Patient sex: M
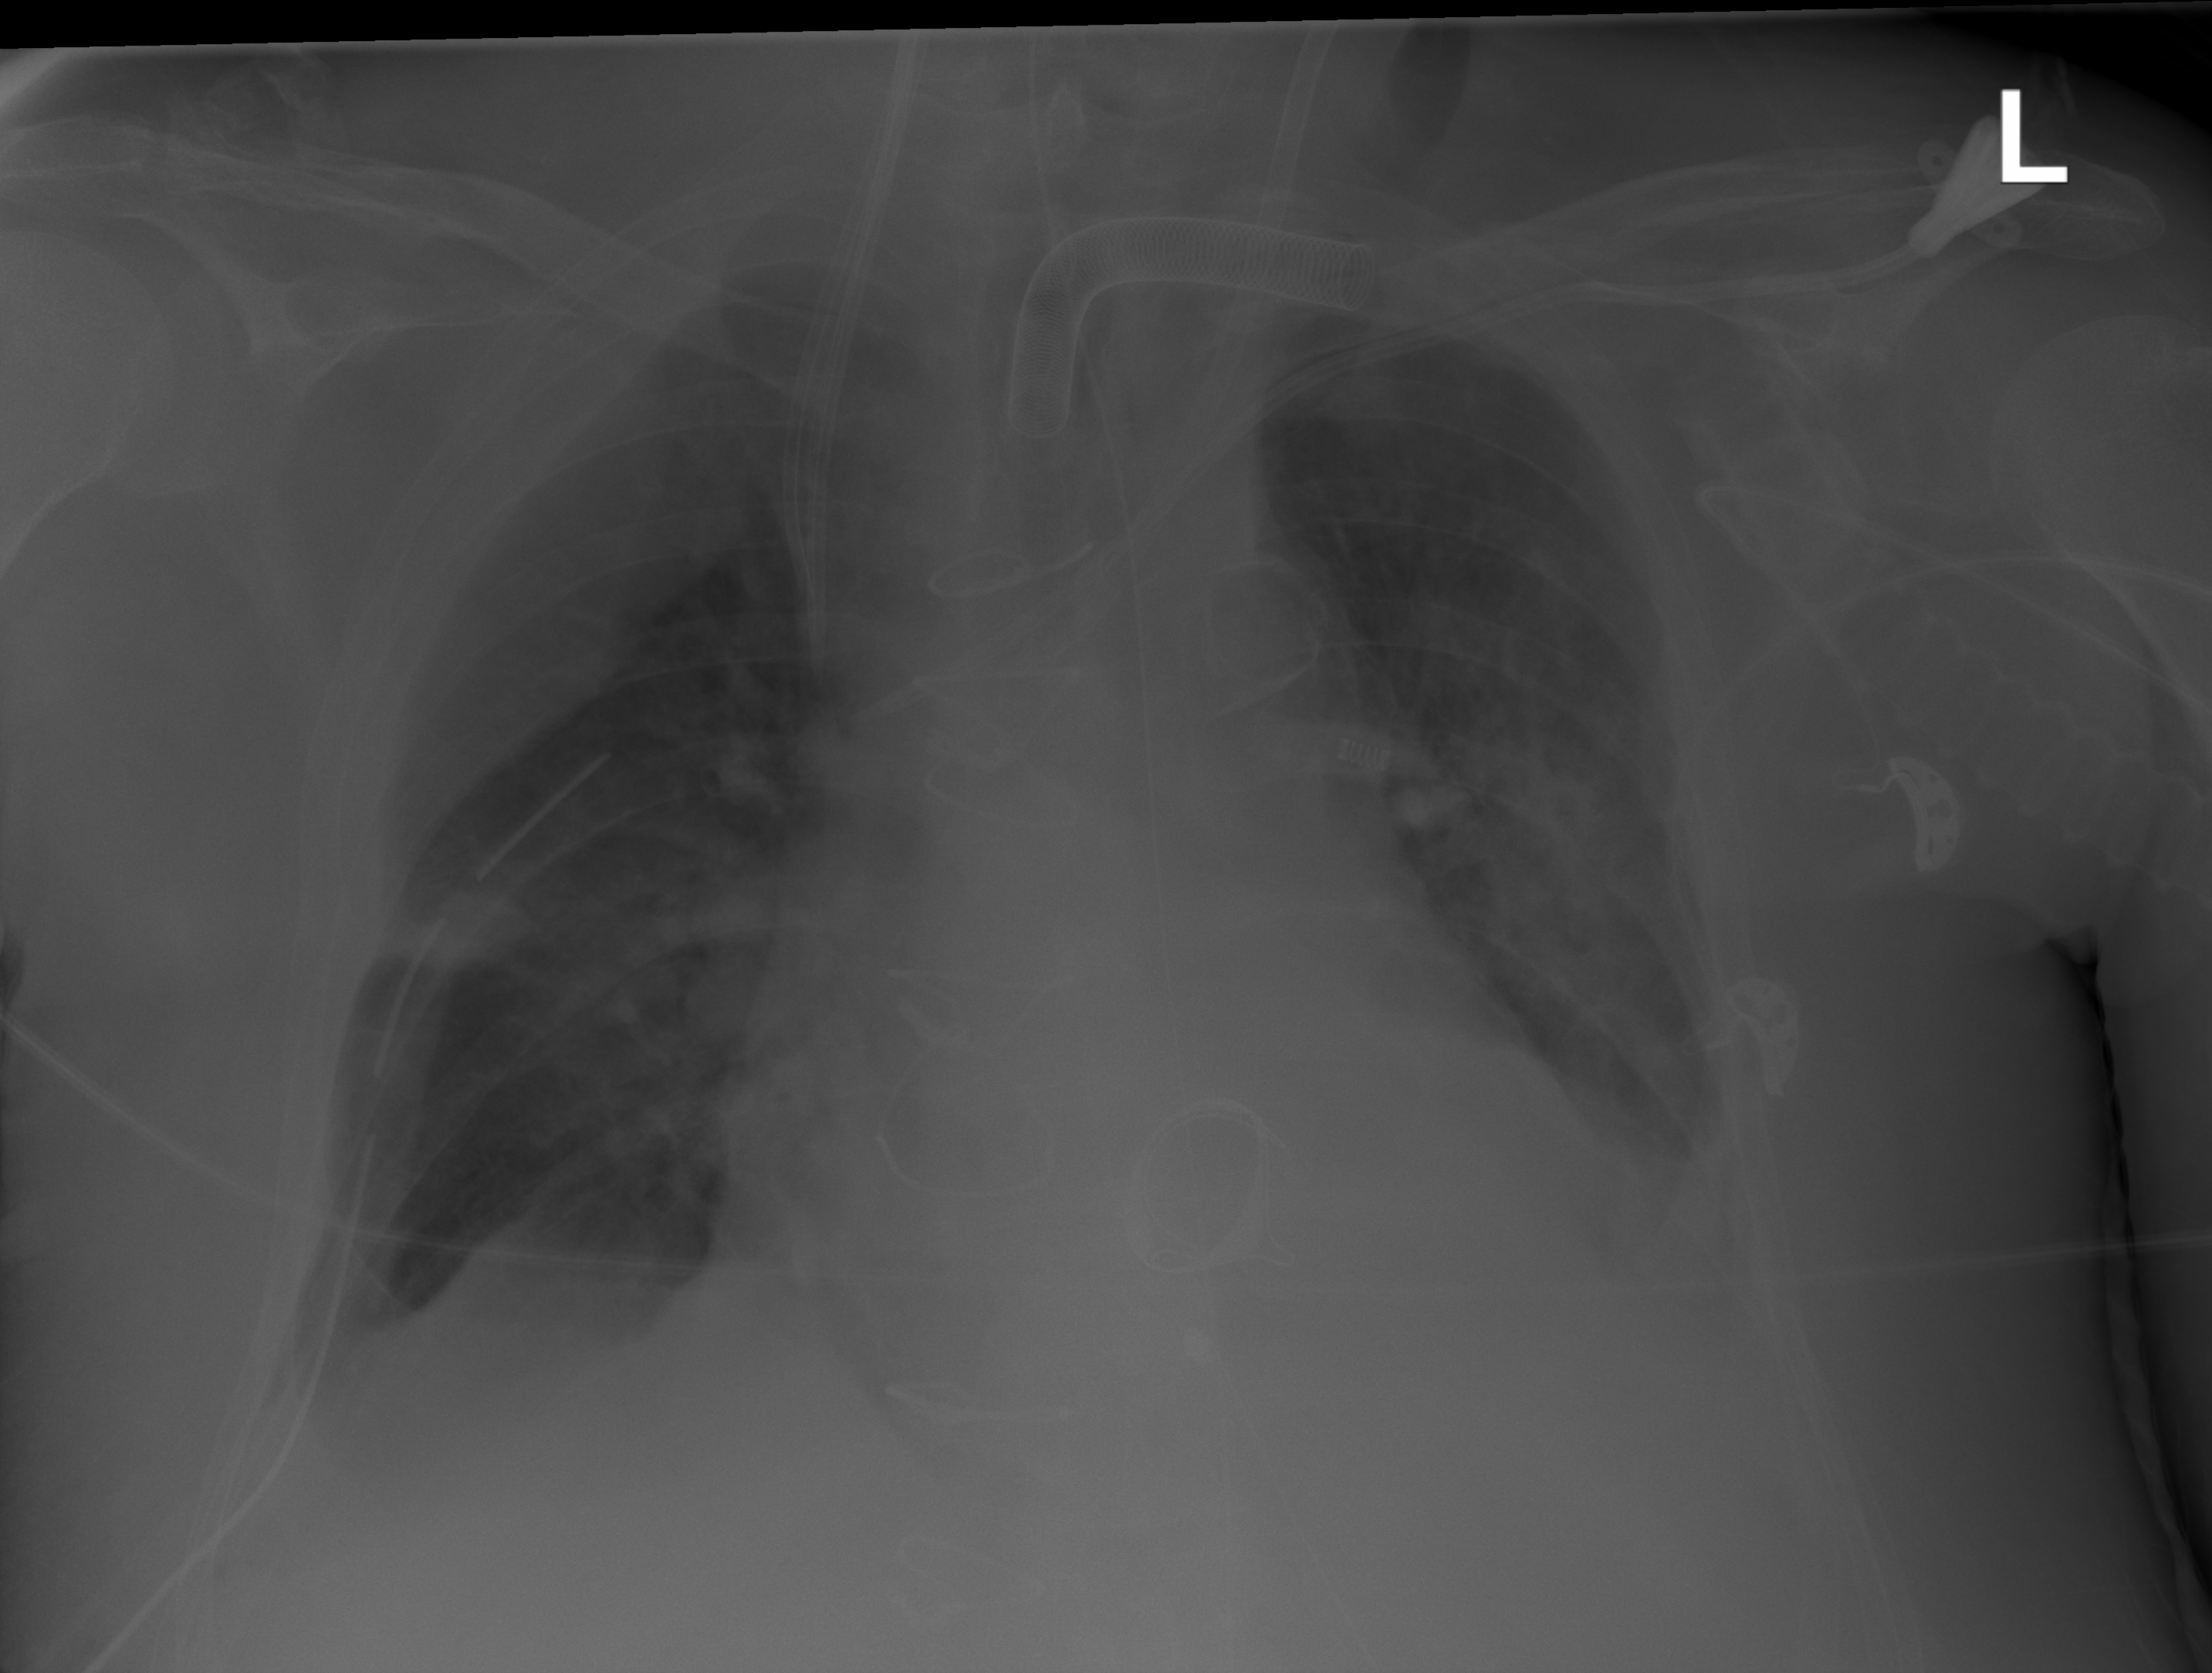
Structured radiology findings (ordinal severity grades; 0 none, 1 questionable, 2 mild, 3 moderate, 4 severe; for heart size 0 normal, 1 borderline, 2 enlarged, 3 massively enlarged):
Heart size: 2
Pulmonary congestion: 2
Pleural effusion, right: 3
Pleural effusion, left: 2
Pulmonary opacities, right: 2
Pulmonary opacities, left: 2
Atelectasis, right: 2
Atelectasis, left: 2